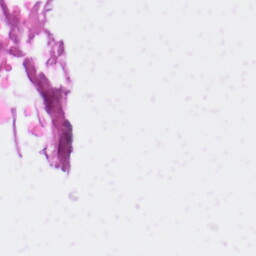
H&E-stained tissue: Skin